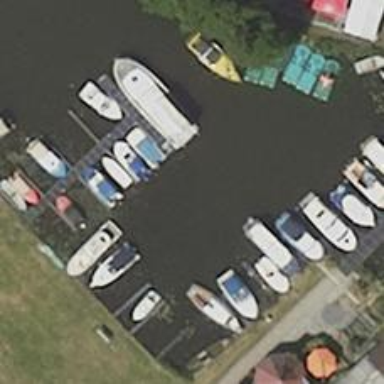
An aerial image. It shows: Marina on leisure land.